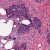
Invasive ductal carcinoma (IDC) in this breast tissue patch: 1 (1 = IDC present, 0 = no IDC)